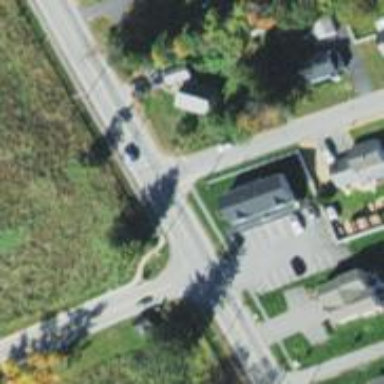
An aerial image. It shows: Marked crossing on the road.